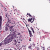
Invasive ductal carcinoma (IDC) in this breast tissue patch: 0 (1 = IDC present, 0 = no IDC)